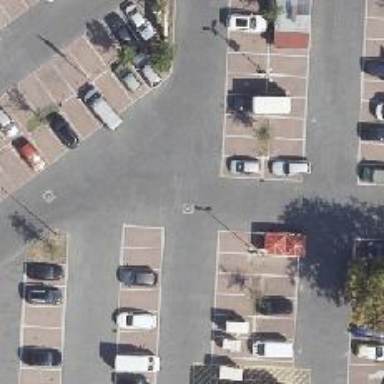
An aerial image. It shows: Road serving as parking aisle.